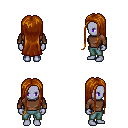
a pixel art fantasy rpg character, female body template, dark elf, purple skin, brown long-sleeve shirt, teal pants, brunette extra-long hairstyle, four views (front, back, left, right), 2x2 character sprite sheet, small pixel art, hard edges, no anti-aliasing